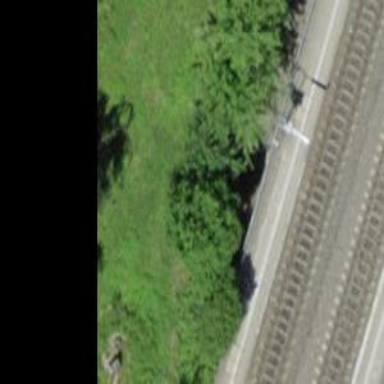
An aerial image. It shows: Tunnel path with asphalt surface.